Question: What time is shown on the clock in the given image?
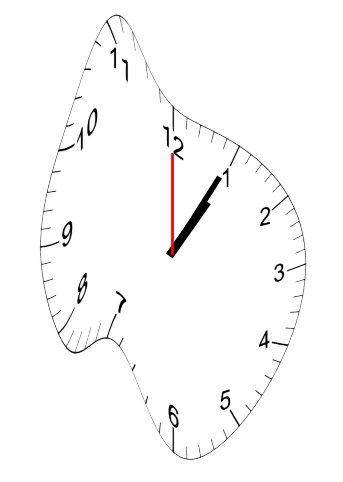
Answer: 01:05:00